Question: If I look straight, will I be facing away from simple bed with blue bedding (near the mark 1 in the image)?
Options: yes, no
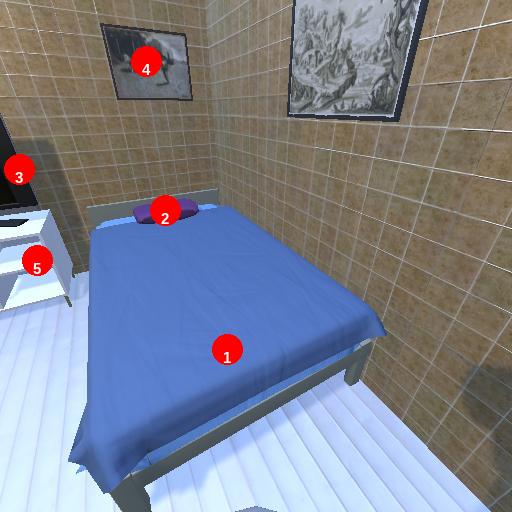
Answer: yes